Interaction volume radius: 5 \u00c5
Interaction volume height: 20 \u00c5
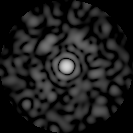
Disorder parameter: 0.8179